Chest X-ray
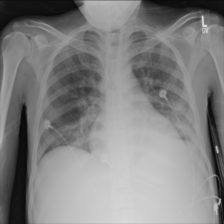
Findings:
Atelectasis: negative
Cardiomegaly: negative
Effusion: negative
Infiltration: positive
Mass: negative
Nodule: negative
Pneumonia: negative
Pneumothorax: negative
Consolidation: negative
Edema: negative
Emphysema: negative
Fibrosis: negative
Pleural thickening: negative
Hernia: negative